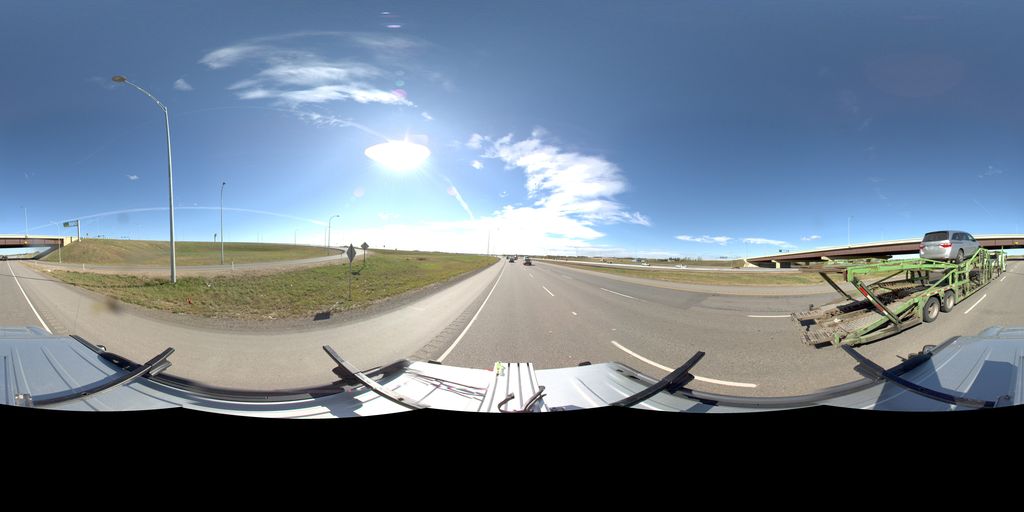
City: edmonton